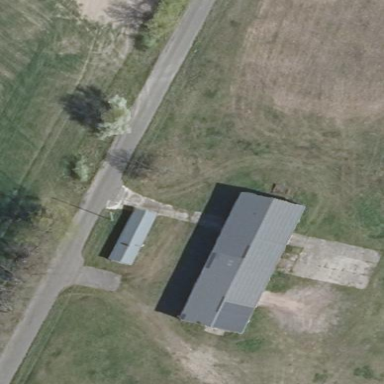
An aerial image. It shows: Grey barn with flat roof.